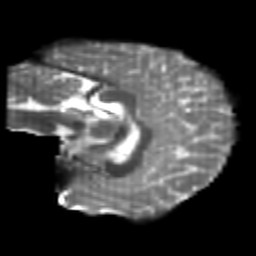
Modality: T2w
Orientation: sagittal
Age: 21
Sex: female
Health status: healthy
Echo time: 0.074 s